Interaction volume radius: 5 \u00c5
Interaction volume height: 25 \u00c5
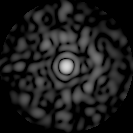
Disorder parameter: 0.8386